Question: I am using Ajax to search some posts tagged under some word. What I am using is just an input; no form. The event is so ajax request is made when there is a keyup.
The ajax do send back a response.
The layout is also sent back. When I am even using the code 'Layout = null;' too.
I am using ASP.NET Web Pages.
I have tried to search for some corrections, first I was not using the layout for the page, then I was told to use 'Layout = null;' to make sure, the layout is not used for the code.
But now the layout is sent back, whether I use this or not.
Other wise the code is perfect! You can have a look at the layout issue here:

The logo and all this nav menu is provided under the main page. Almost just above the footer where the result has to be pasted! But instead of posts or some query, the layout is being posted back.
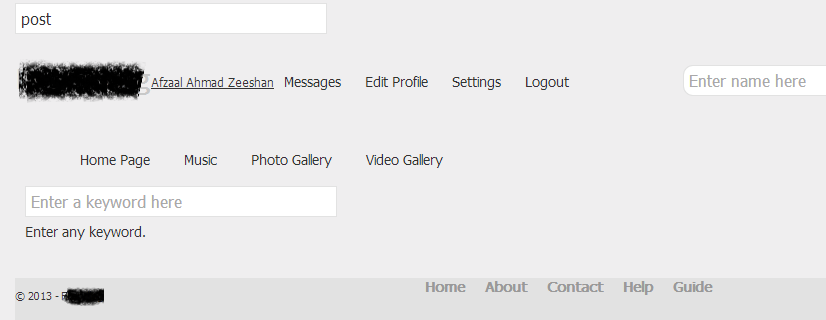
Answer: I am not able to understand either, but removing and rewriting 'Layout = null;' made it happen. Now only the post is shown. Pretty confusing for me too! :/
The result that I was expecting was something like:

Now the result is being posted without the layout.
If you have some suggestions or answer, please let me know!